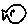
Label: fish